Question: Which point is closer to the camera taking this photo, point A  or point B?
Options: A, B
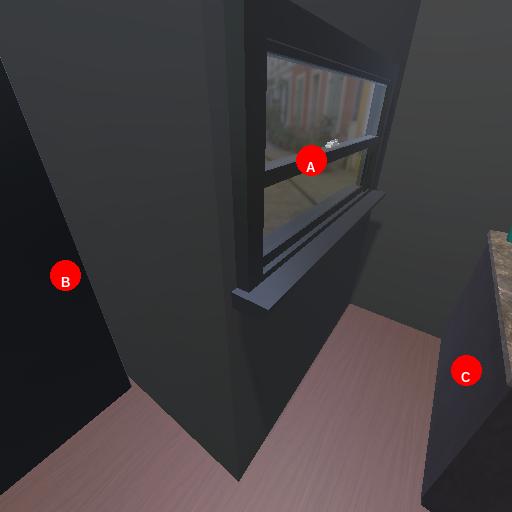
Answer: A